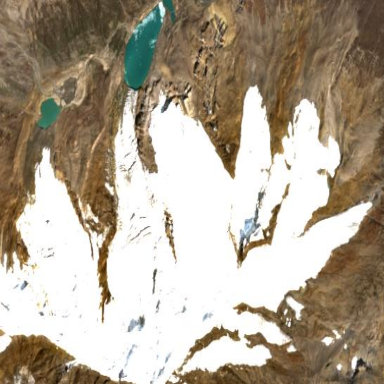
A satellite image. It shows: Stunning view of glacier.